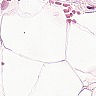
Metastatic tissue present: no